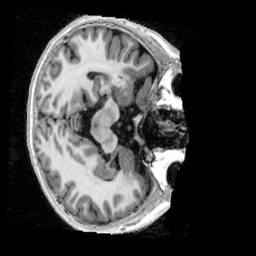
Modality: UNIT1_denoised
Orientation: axial
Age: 11
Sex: male
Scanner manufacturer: siemens
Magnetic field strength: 3 T
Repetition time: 4 s
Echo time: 0.00303 s